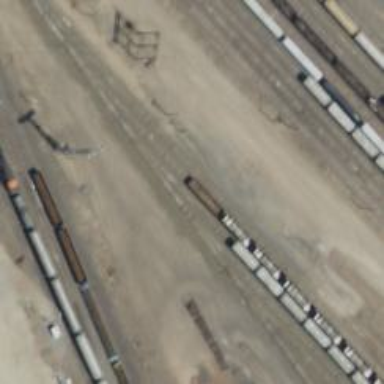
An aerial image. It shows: Railway siding for service.